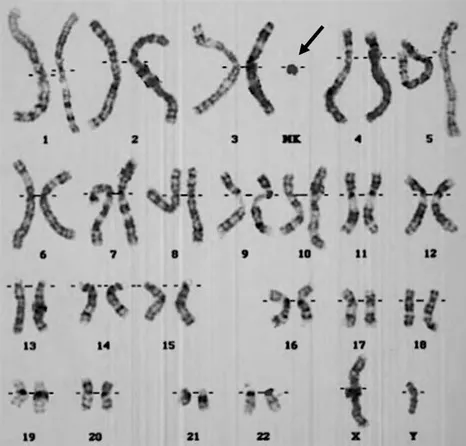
A; G banded karyogram was completed in 1997. The unidentified SMC is indicated by the arrow. Karyotype: 47,XY,+r /46,XY.
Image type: pathology (fish)